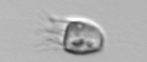
Label: Balanion